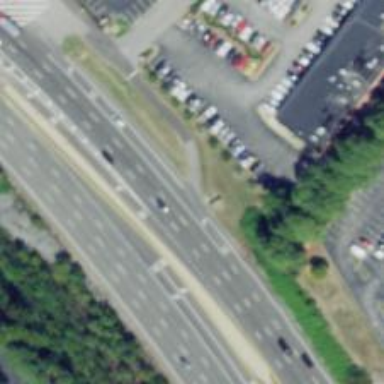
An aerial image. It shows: Trunk link highway.